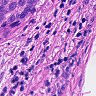
Metastatic tissue present: no